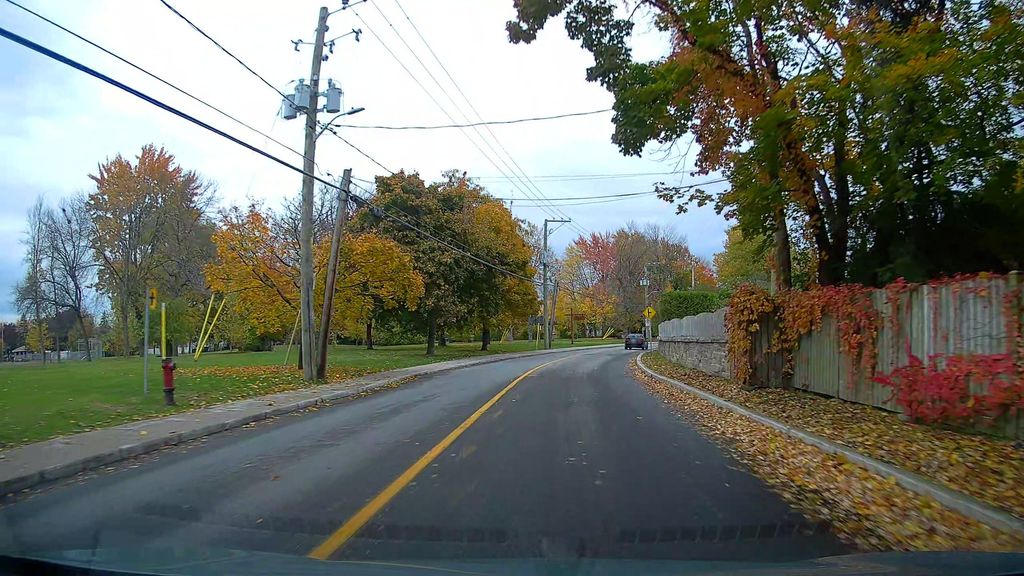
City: montreal